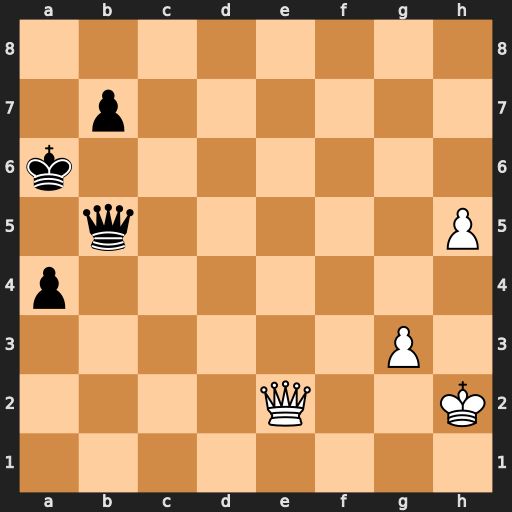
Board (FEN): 8/1p6/k7/1q5P/p7/6P1/4Q2K/8
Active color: w
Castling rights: -
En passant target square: -
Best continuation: Qxb5+ Kxb5 h6 a3 h7